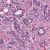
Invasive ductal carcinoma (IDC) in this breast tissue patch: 1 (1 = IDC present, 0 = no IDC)